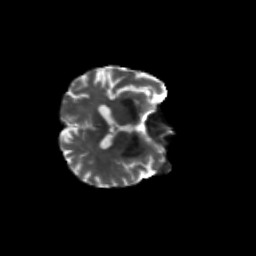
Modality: T2w
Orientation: axial
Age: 74
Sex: male
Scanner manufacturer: siemens
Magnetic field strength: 3 T
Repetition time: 4.71 s
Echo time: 0.0906 s